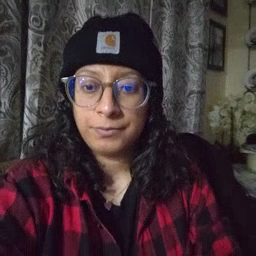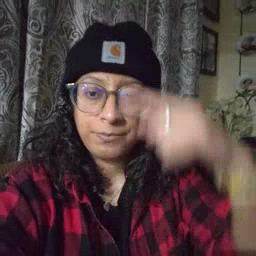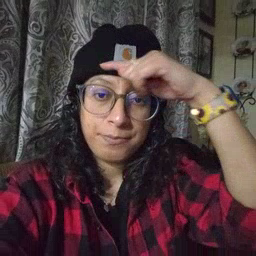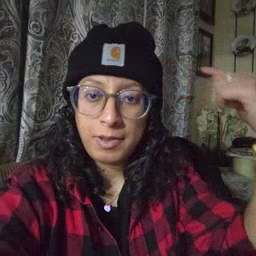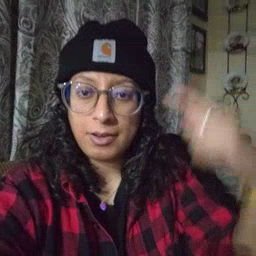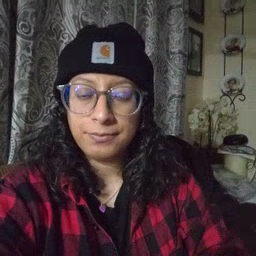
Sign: black